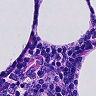
Metastatic tissue present: no